Question: The latest updated code is here: <URL>
Starting from the left, IE 8, Chrome, Firefox 5.. you can see that only IE8 can display and elements correctly.

What do you guys think? What is causing issue? Did I have any mismatch tags? Thanks!
---
H1 and H2 are okay in HTML4. I am guessing that it's a browser issue?
---
## New update
I removed most of the unnecessary codes, and only left what is relevant to the question. Thanks for the helps in advance!
The latest updated code is here: <URL>
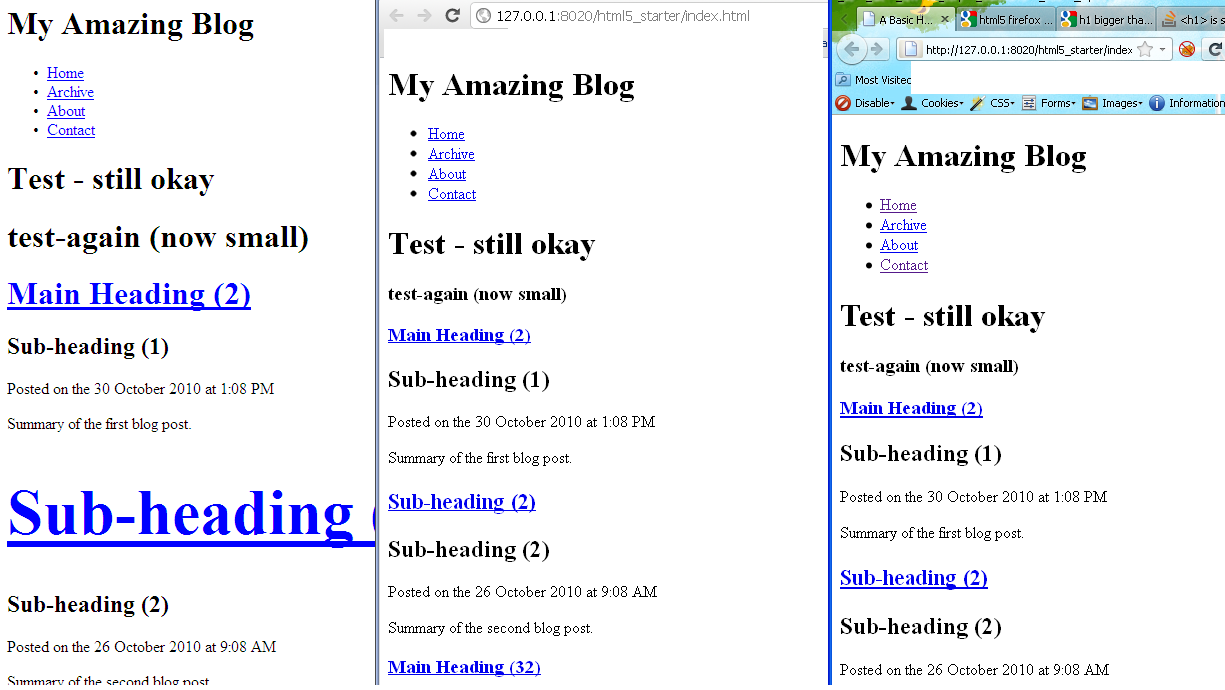
Answer: In HTML5, an '<h1>' inside sections nested n levels deep is treated like '<h(n+1)>' instead. So an '<h1>' inside a single '<section>' is semantically equivalent to an '<h2>' and is rendered as such. In this context "sections" means any of '<section>', '<article>', '<nav>', or '<aside>'. Looking at your code, the "test-again (now small)" header is inside an article which is inside a section, so it's the same as an '<h3>'. Which is smaller than the '<h2>' of course.
Firefox and Chrome implement this part of HTML5. IE doesn't seem to yet.
See the example at <URL>